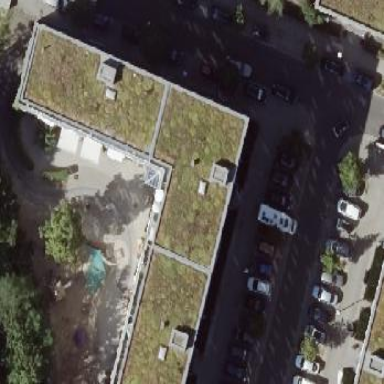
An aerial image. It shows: Building with apartments and flat roof.